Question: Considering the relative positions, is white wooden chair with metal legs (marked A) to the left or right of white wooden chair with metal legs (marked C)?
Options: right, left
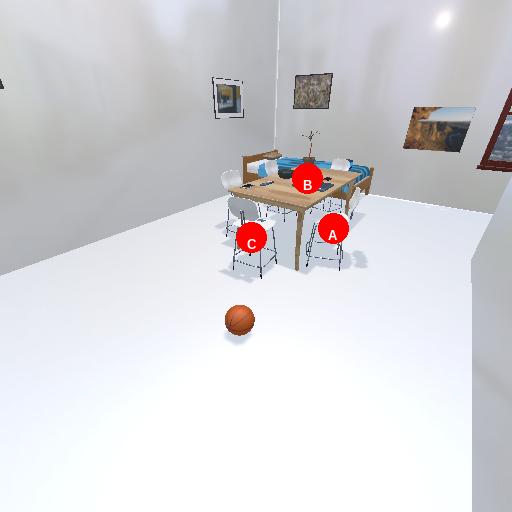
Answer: right